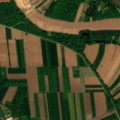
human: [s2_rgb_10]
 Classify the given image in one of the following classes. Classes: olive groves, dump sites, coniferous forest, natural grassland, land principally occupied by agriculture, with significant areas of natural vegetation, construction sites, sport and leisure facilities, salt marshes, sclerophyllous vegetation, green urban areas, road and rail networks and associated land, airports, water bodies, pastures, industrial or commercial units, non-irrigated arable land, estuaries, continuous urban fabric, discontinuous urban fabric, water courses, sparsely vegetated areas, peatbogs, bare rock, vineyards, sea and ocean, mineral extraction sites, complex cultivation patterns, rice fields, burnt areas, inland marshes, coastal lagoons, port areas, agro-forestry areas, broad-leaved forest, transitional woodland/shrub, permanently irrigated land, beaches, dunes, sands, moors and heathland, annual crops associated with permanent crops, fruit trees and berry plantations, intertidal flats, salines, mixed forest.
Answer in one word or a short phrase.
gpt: non-irrigated arable land, land principally occupied by agriculture, with significant areas of natural vegetation, broad-leaved forest, water courses